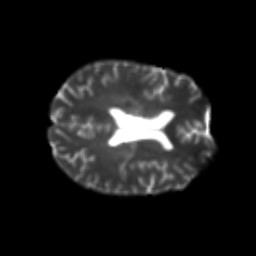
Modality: T2w
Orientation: axial
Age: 25
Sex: male
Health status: healthy
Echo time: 0.074 s